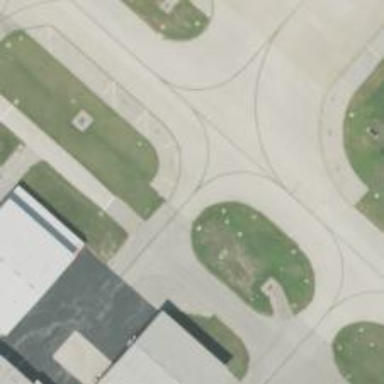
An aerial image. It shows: Image of taxiway at airport.